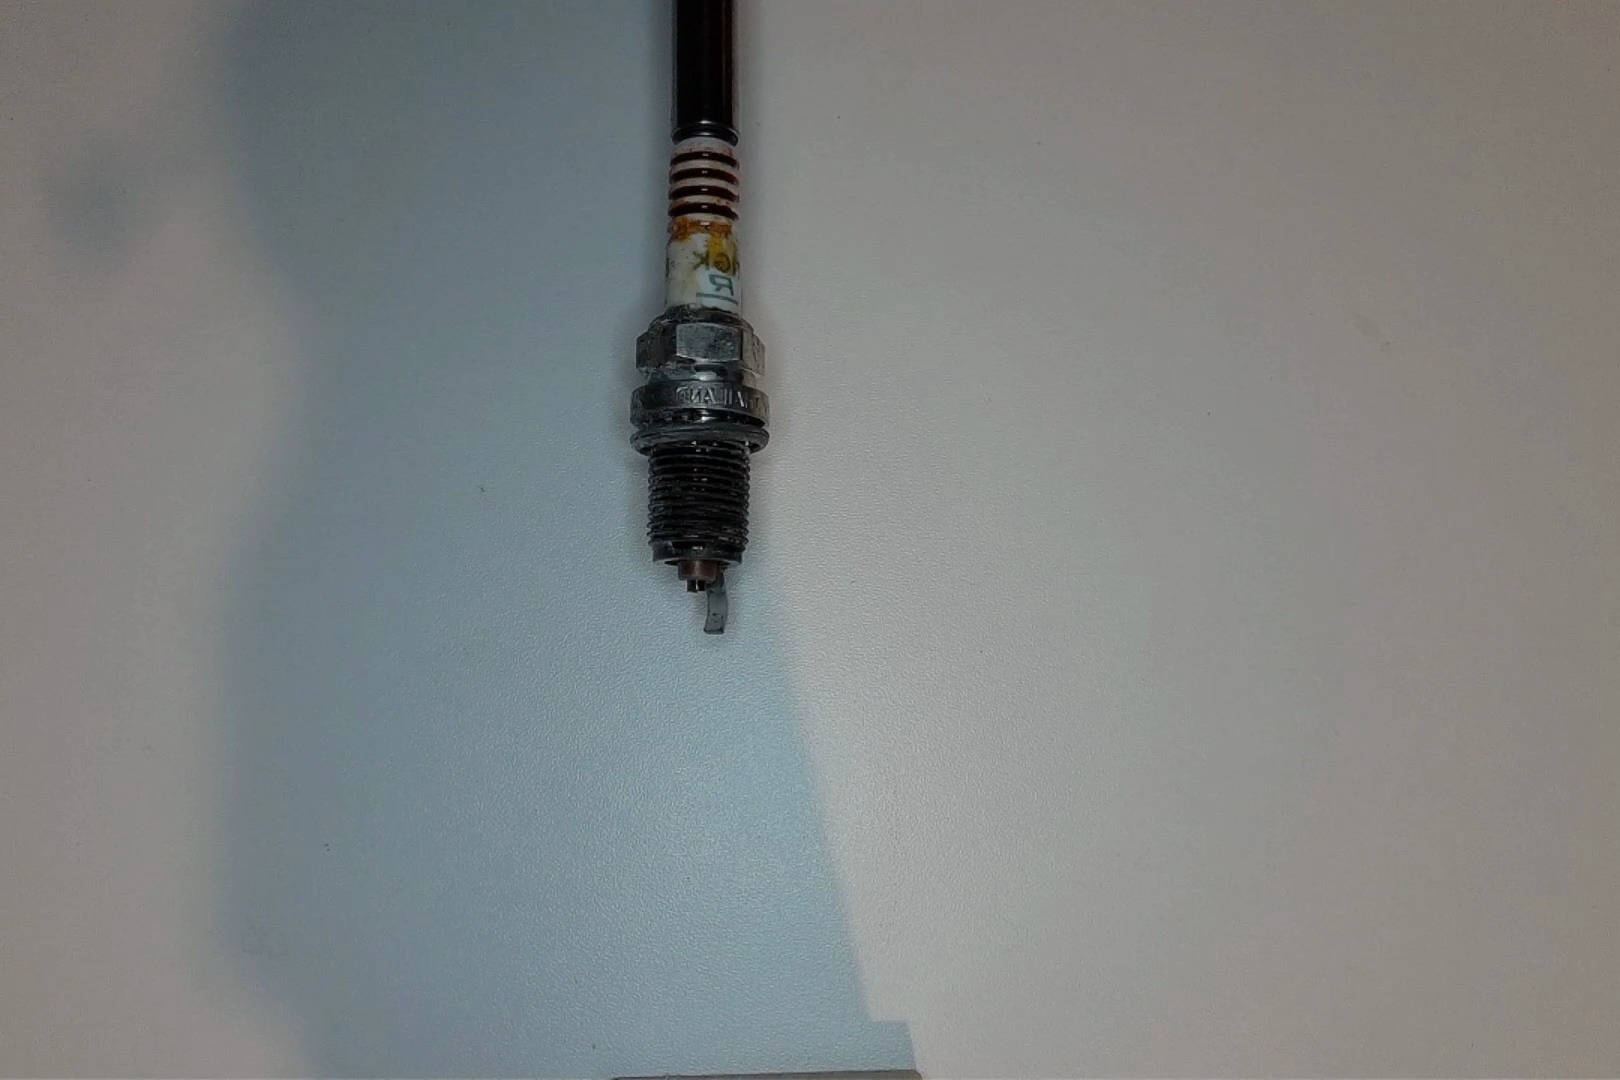
Label: anomaly